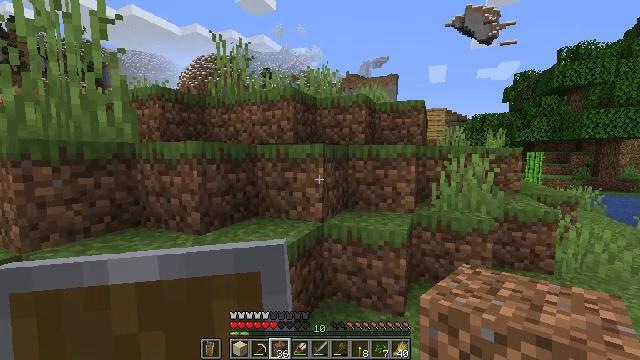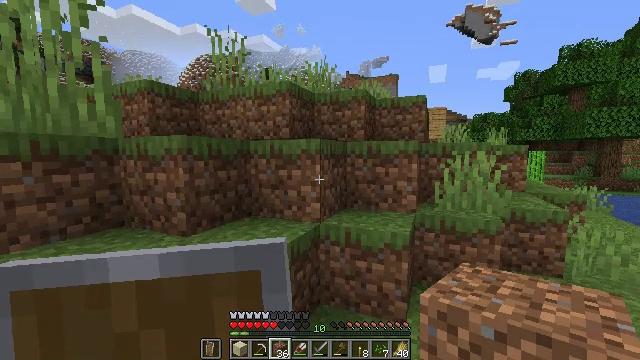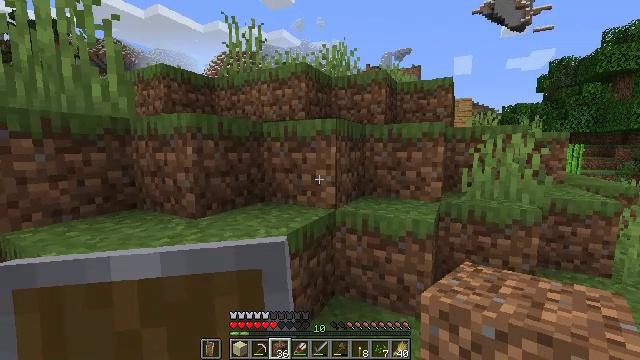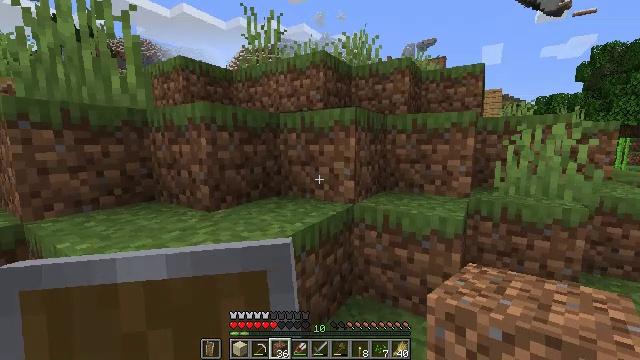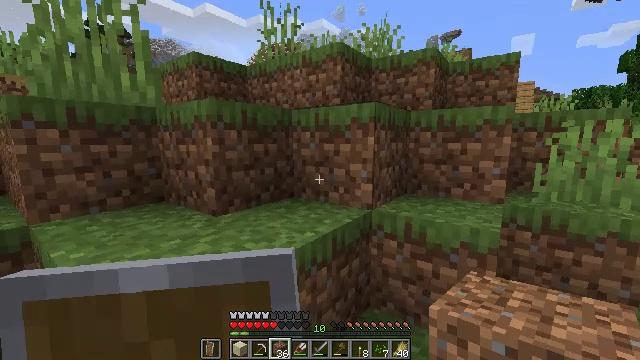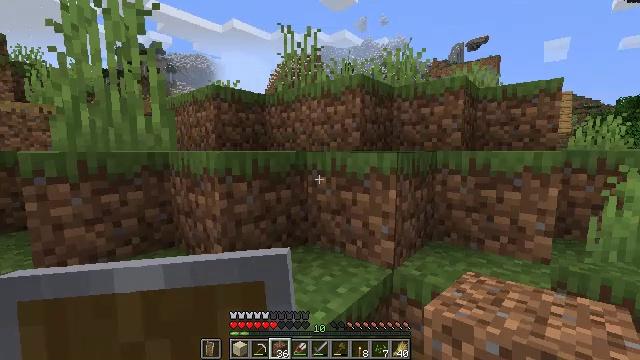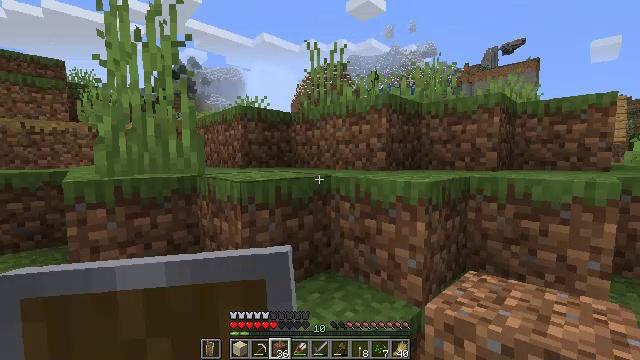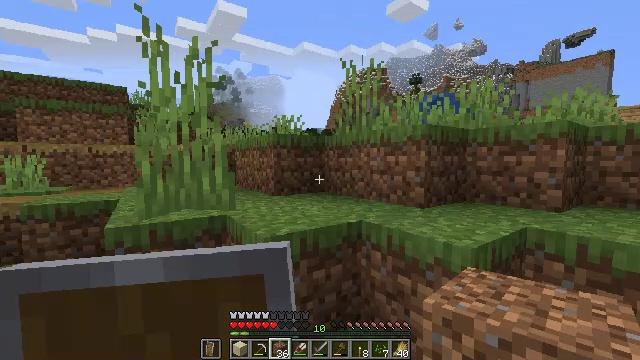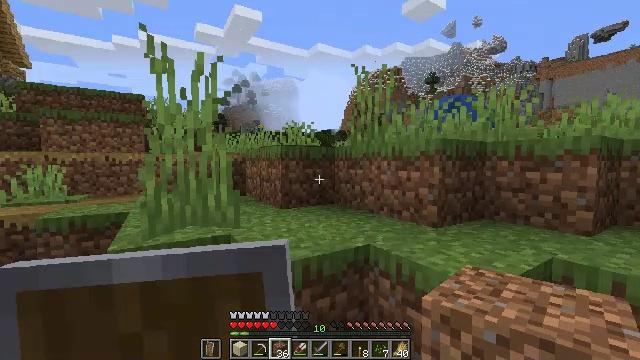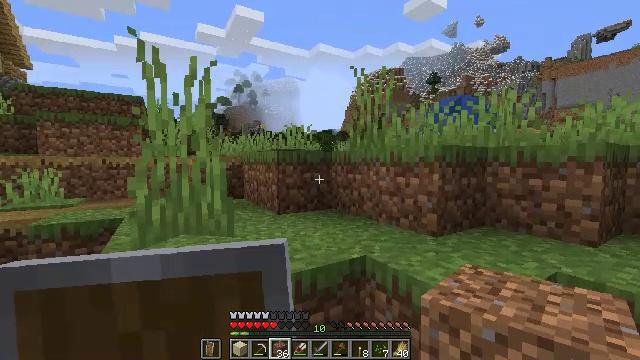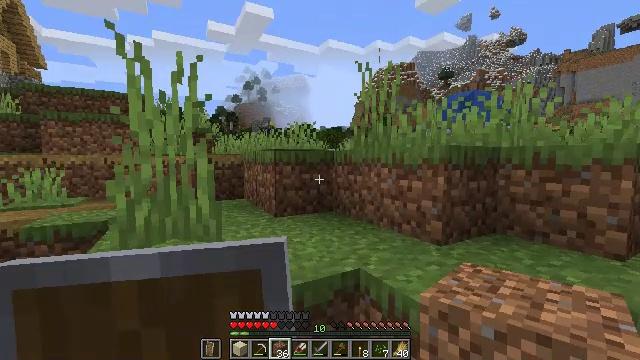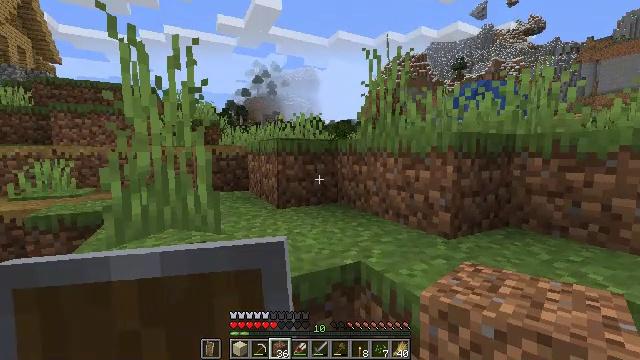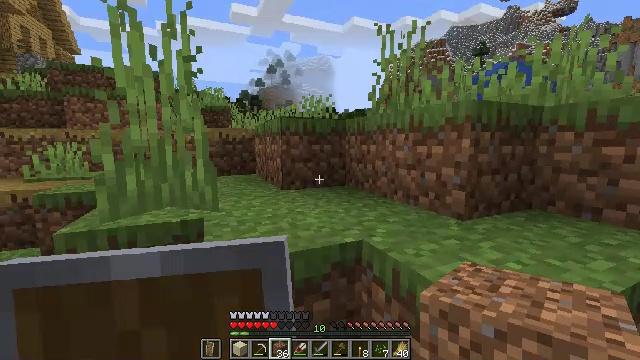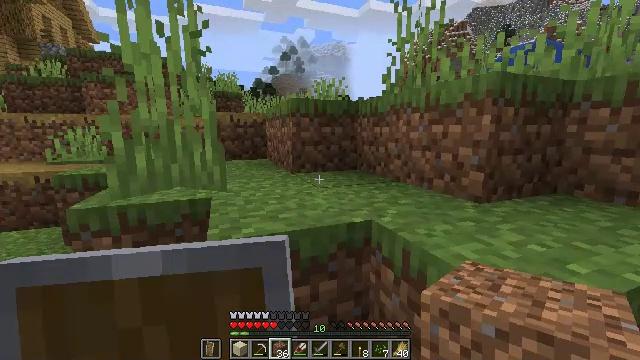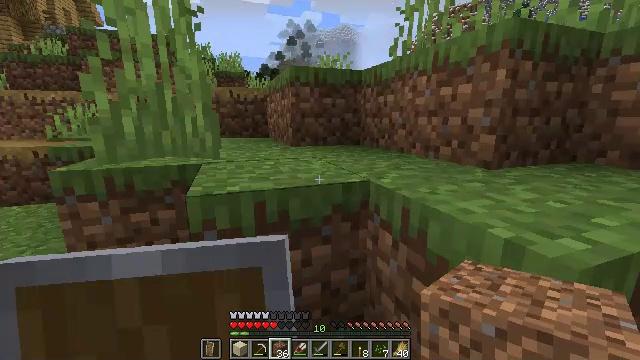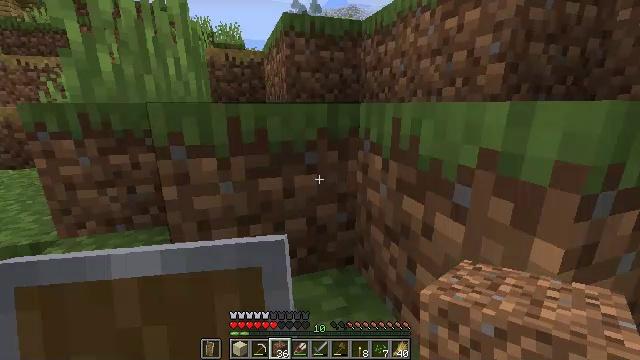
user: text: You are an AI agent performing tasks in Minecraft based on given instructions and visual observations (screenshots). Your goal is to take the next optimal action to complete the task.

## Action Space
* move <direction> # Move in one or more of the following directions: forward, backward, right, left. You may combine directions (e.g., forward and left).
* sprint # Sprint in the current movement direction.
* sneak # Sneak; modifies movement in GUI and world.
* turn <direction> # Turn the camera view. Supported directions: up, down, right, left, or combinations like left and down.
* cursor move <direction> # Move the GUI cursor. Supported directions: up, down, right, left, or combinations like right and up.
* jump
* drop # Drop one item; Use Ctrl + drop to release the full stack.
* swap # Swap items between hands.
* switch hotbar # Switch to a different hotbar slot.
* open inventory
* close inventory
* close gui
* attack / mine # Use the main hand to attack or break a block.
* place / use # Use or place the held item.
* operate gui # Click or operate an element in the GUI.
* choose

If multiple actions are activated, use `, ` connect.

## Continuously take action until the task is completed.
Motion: motion action
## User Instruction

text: Collect a hay block for crafting.
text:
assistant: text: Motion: move forward, jump
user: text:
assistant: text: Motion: move forward, turn left and down, jump
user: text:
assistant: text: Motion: move forward, turn left and down, jump
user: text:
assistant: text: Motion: move forward, turn left, jump
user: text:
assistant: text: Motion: move forward, turn left and up, jump
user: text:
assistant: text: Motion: move forward and move right, turn left and up, jump
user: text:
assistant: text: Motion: move forward and move right, turn left, jump
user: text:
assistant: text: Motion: move forward and move right, turn left, jump
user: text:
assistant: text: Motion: move forward and move right, jump
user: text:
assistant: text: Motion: move forward and move right, turn left, jump
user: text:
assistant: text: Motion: move forward, turn left and down, jump
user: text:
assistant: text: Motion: move forward, turn left and down, jump
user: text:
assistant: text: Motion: move forward, turn left and down, jump
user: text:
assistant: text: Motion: move forward and move left, turn left and down, jump
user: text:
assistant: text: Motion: move forward and move left, turn left and down, jump
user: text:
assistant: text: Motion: move forward and move left, turn down, jump
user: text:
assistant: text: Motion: move forward and move left, turn down, jump
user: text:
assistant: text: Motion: move forward and move left, turn right and down, jump
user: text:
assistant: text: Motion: move forward and move left, turn right and down, jump
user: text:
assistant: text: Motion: move forward and move left, turn right, jump
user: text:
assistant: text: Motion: move forward and move left, turn right, jump
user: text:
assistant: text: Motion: move forward and move left, turn right, jump
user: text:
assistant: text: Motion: move forward and move left, turn right, jump
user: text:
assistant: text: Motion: move forward and move left, turn right and down, jump
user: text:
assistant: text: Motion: move forward and move left, turn right and down, jump
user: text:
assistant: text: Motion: move forward and move left, turn right and down, jump
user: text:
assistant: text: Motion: move forward and move left, turn right and down, jump
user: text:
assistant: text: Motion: move forward and move left, turn right and down, jump
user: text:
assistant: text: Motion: move forward and move left, turn right and down, jump
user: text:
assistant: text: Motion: move forward and move left, turn right, jump